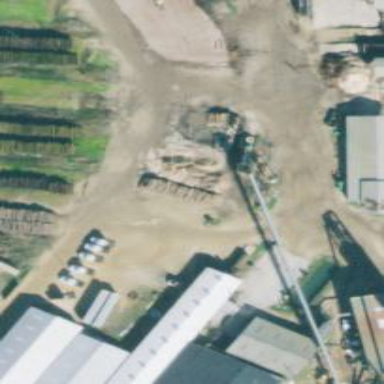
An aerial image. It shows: Loading tower along the railway.